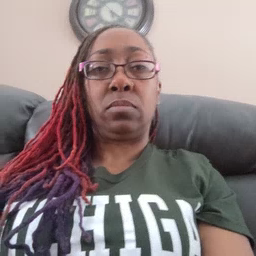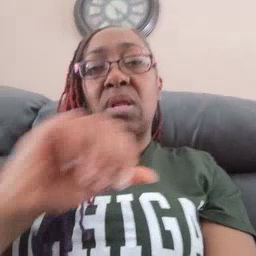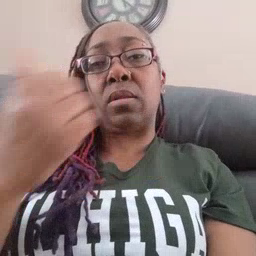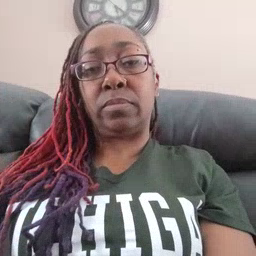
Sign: another